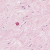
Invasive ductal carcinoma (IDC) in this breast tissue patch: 0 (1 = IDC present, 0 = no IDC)